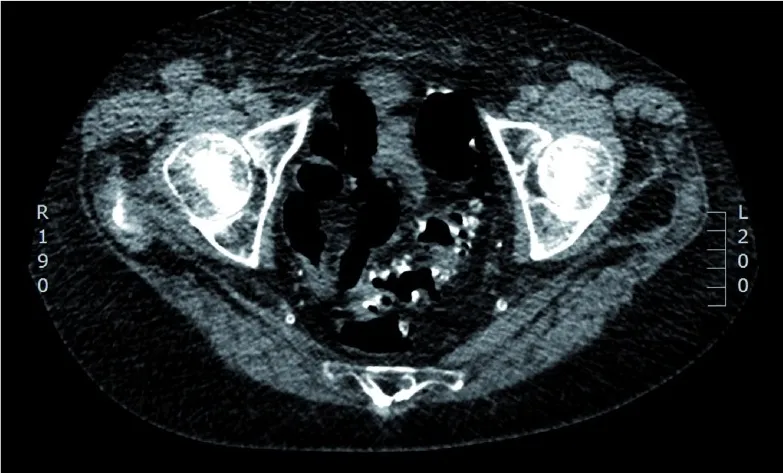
CT colonography depicting extensive diverticular disease and narrowing of the distal sigmoid.
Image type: radiology (ct)